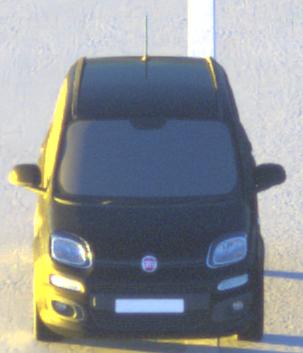
Make: Fiat
Model: Panda 1.2 8V
Detailed model: Panda (312)
Model produced from: 2013/02
Model produced until: 2013/12
Doors: 5
Color: black
Road condition: dry road
Daytime: sunrise or sunset
Contrast: high contrast